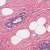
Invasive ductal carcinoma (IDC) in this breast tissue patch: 0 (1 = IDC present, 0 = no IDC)